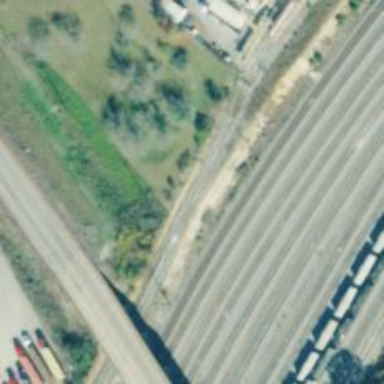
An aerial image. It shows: Railway spur junction.